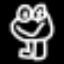
Label: frog